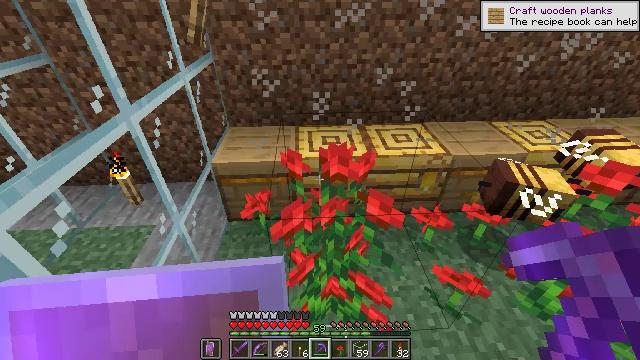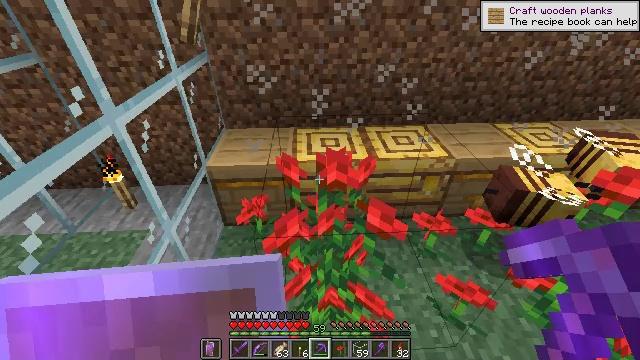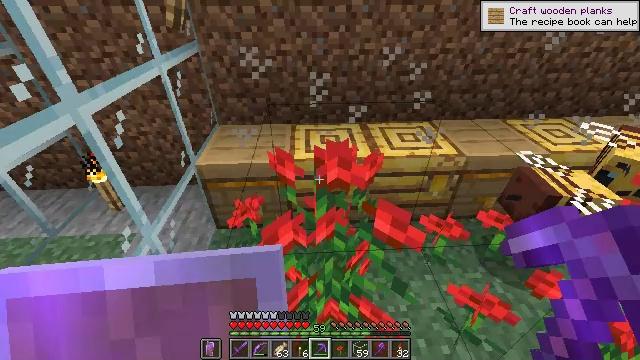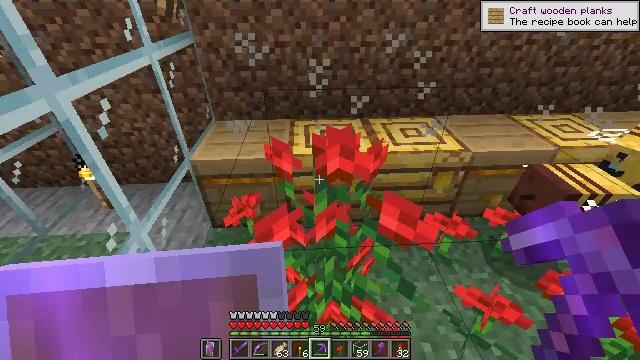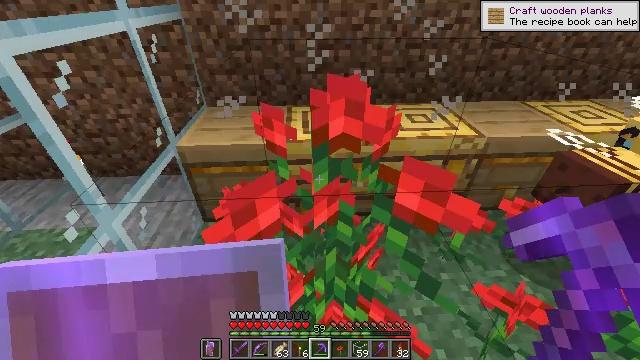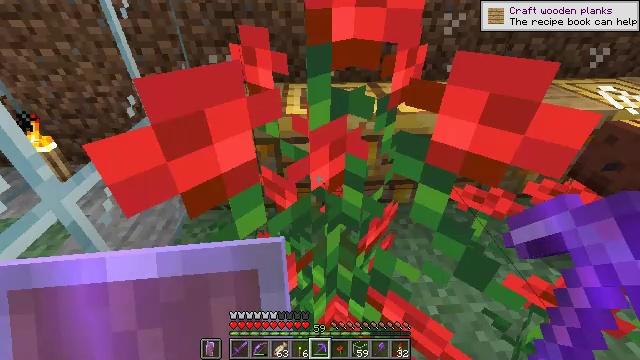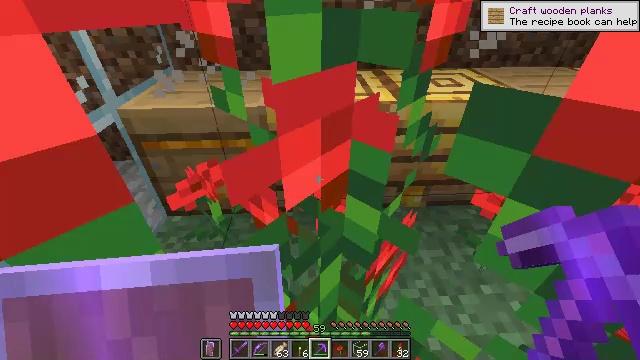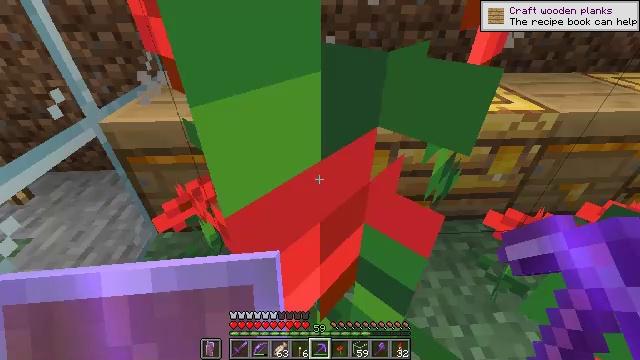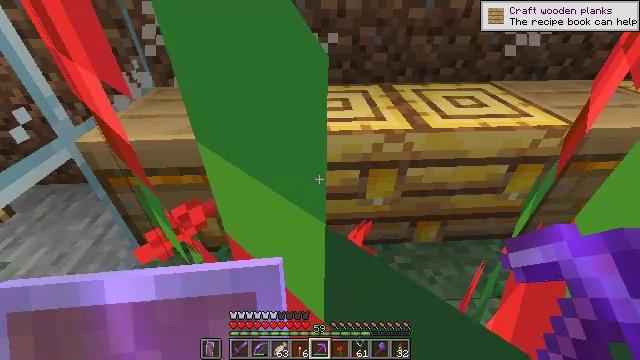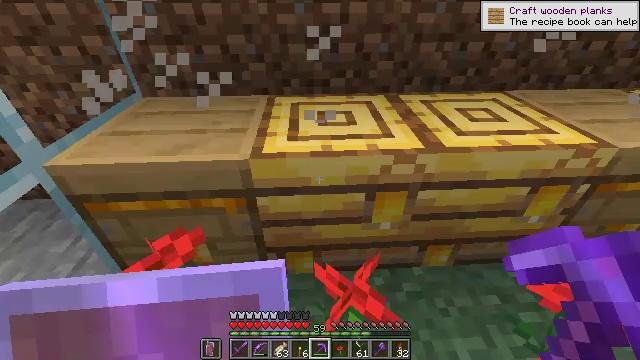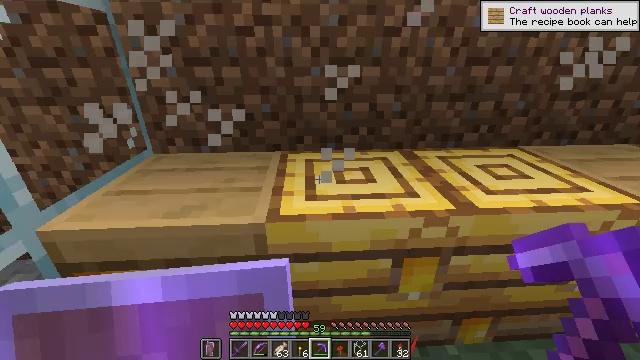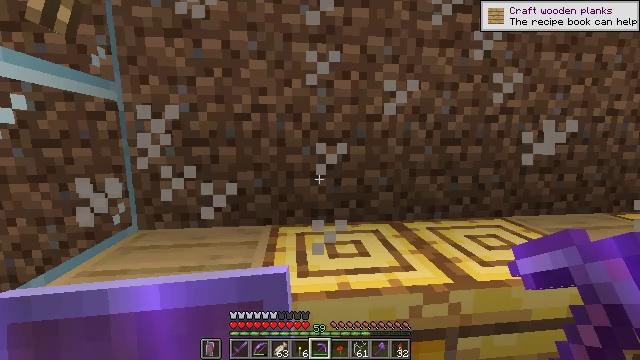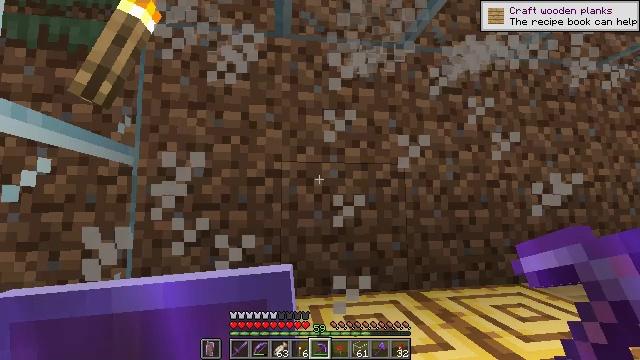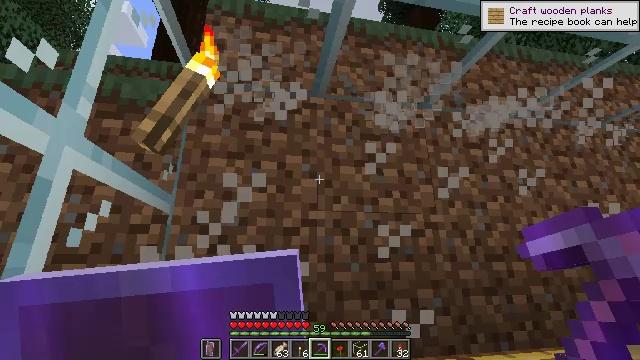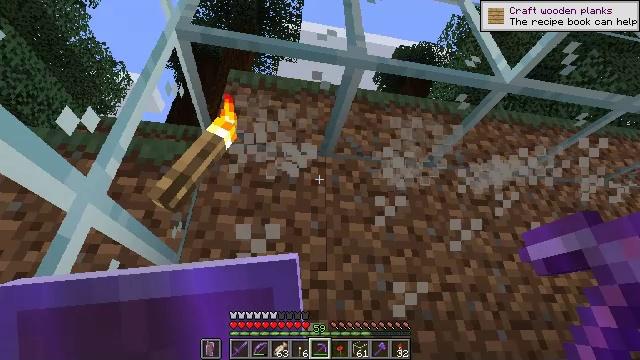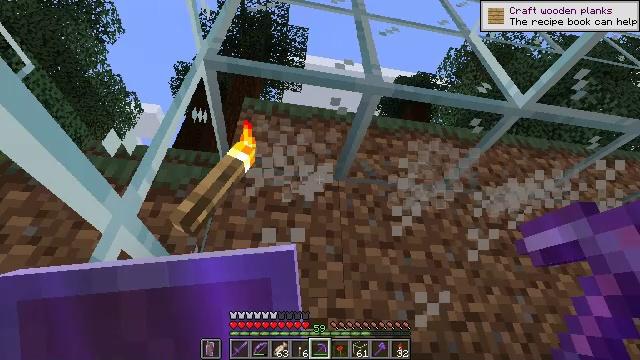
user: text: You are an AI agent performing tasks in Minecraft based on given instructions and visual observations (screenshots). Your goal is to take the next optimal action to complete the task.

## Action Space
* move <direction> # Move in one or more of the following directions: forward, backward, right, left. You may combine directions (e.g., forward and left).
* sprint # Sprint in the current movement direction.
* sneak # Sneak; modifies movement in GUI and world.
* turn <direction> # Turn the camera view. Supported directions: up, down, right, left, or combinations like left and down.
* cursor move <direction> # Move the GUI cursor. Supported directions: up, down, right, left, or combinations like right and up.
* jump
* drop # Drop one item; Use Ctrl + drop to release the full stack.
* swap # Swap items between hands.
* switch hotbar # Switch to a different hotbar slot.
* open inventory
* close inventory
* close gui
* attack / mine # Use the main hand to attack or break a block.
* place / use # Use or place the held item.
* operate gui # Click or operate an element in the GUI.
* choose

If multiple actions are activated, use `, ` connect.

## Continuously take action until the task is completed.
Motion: motion action
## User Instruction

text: Shatter the glass to collect it.
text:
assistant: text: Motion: move forward
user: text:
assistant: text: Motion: move forward
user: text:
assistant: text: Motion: move forward
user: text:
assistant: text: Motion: move forward
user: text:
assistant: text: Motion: move forward
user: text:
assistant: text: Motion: move forward
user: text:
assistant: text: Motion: move forward
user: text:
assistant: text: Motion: move forward
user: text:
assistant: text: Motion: no_op
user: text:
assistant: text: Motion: move left, turn up
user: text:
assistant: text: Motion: move left, turn right and up
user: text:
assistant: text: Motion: move left, turn right and up
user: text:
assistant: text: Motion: move left, turn right and up
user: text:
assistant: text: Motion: turn up
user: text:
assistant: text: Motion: turn up
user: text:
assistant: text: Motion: no_op
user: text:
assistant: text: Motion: no_op
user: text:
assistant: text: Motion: no_op
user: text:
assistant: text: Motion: no_op
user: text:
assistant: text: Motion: no_op
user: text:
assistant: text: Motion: no_op
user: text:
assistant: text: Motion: no_op
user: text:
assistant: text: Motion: turn up
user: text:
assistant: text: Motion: turn left and up
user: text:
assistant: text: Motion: turn left and up
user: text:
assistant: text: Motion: turn up
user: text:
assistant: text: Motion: turn right and up
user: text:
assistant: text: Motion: turn right
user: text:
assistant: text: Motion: no_op
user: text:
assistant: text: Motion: no_op